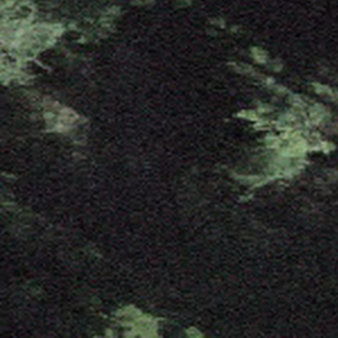
Label: other